Field crop: maize
Growth stage: 1
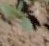
Species: datura